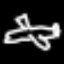
Label: airplane